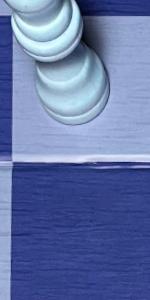
Label: Empty